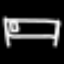
Label: bed